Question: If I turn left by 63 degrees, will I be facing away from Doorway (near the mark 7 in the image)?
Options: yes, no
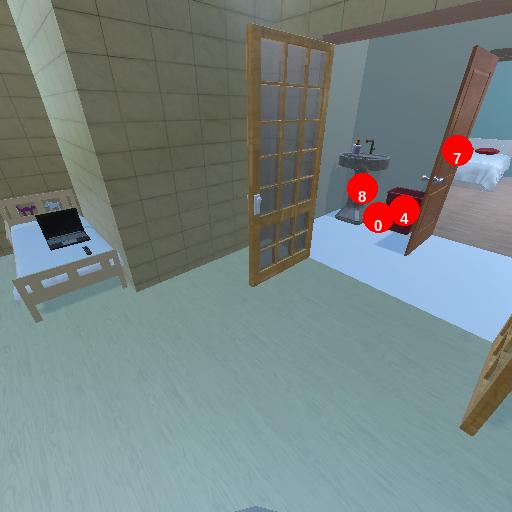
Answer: yes